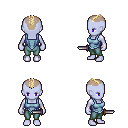
a pixel art fantasy rpg character, female body template, dark elf, purple skin, blue vest, teal pants, white blonde short mohawk hairstyle, dagger, four views (front, back, left, right), 2x2 character sprite sheet, small pixel art, hard edges, no anti-aliasing